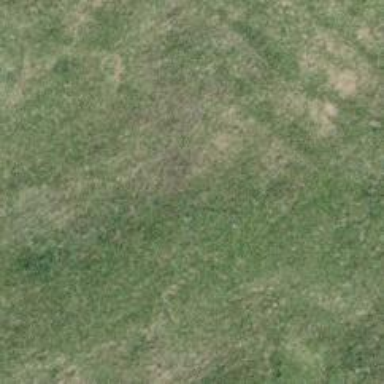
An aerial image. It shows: Picturesque grassland.